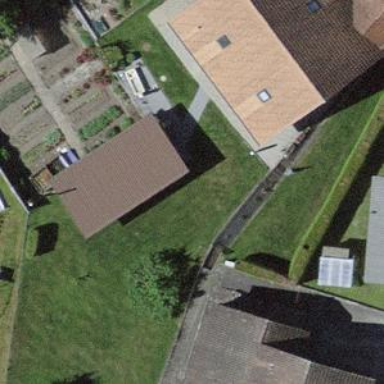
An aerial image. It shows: Shed building.